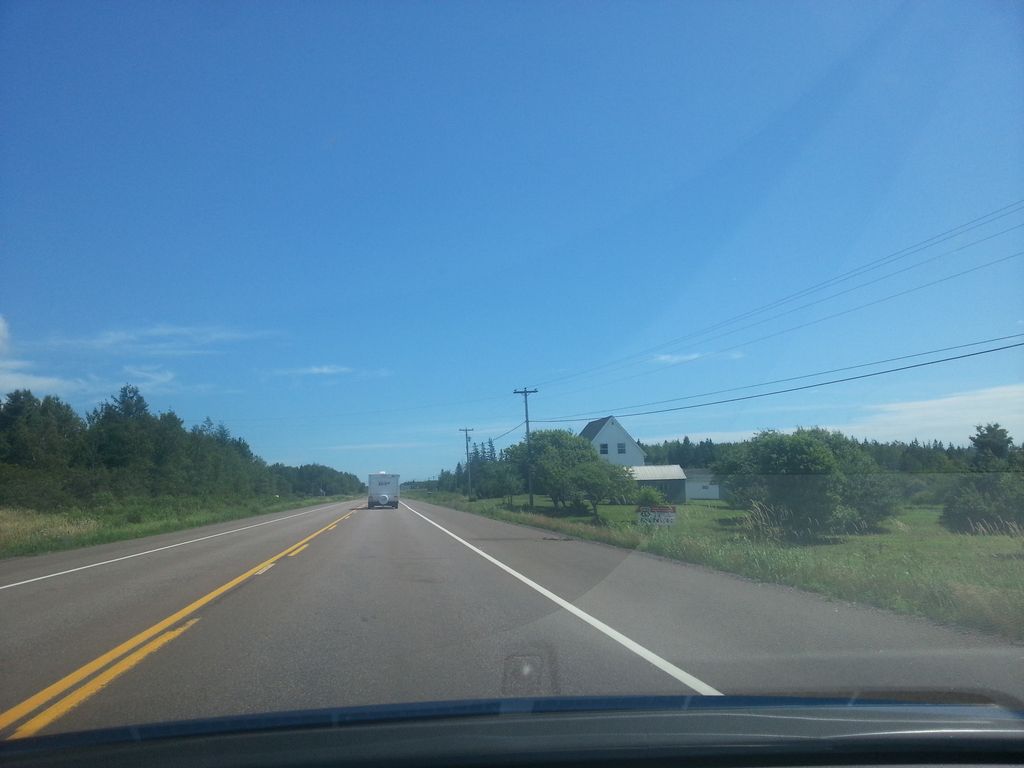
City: charlottetown